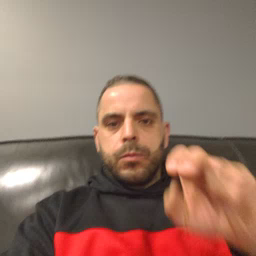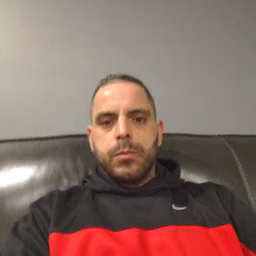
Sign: fine